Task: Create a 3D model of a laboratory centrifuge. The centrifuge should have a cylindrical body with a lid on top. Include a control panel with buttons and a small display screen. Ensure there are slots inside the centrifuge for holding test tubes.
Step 436:
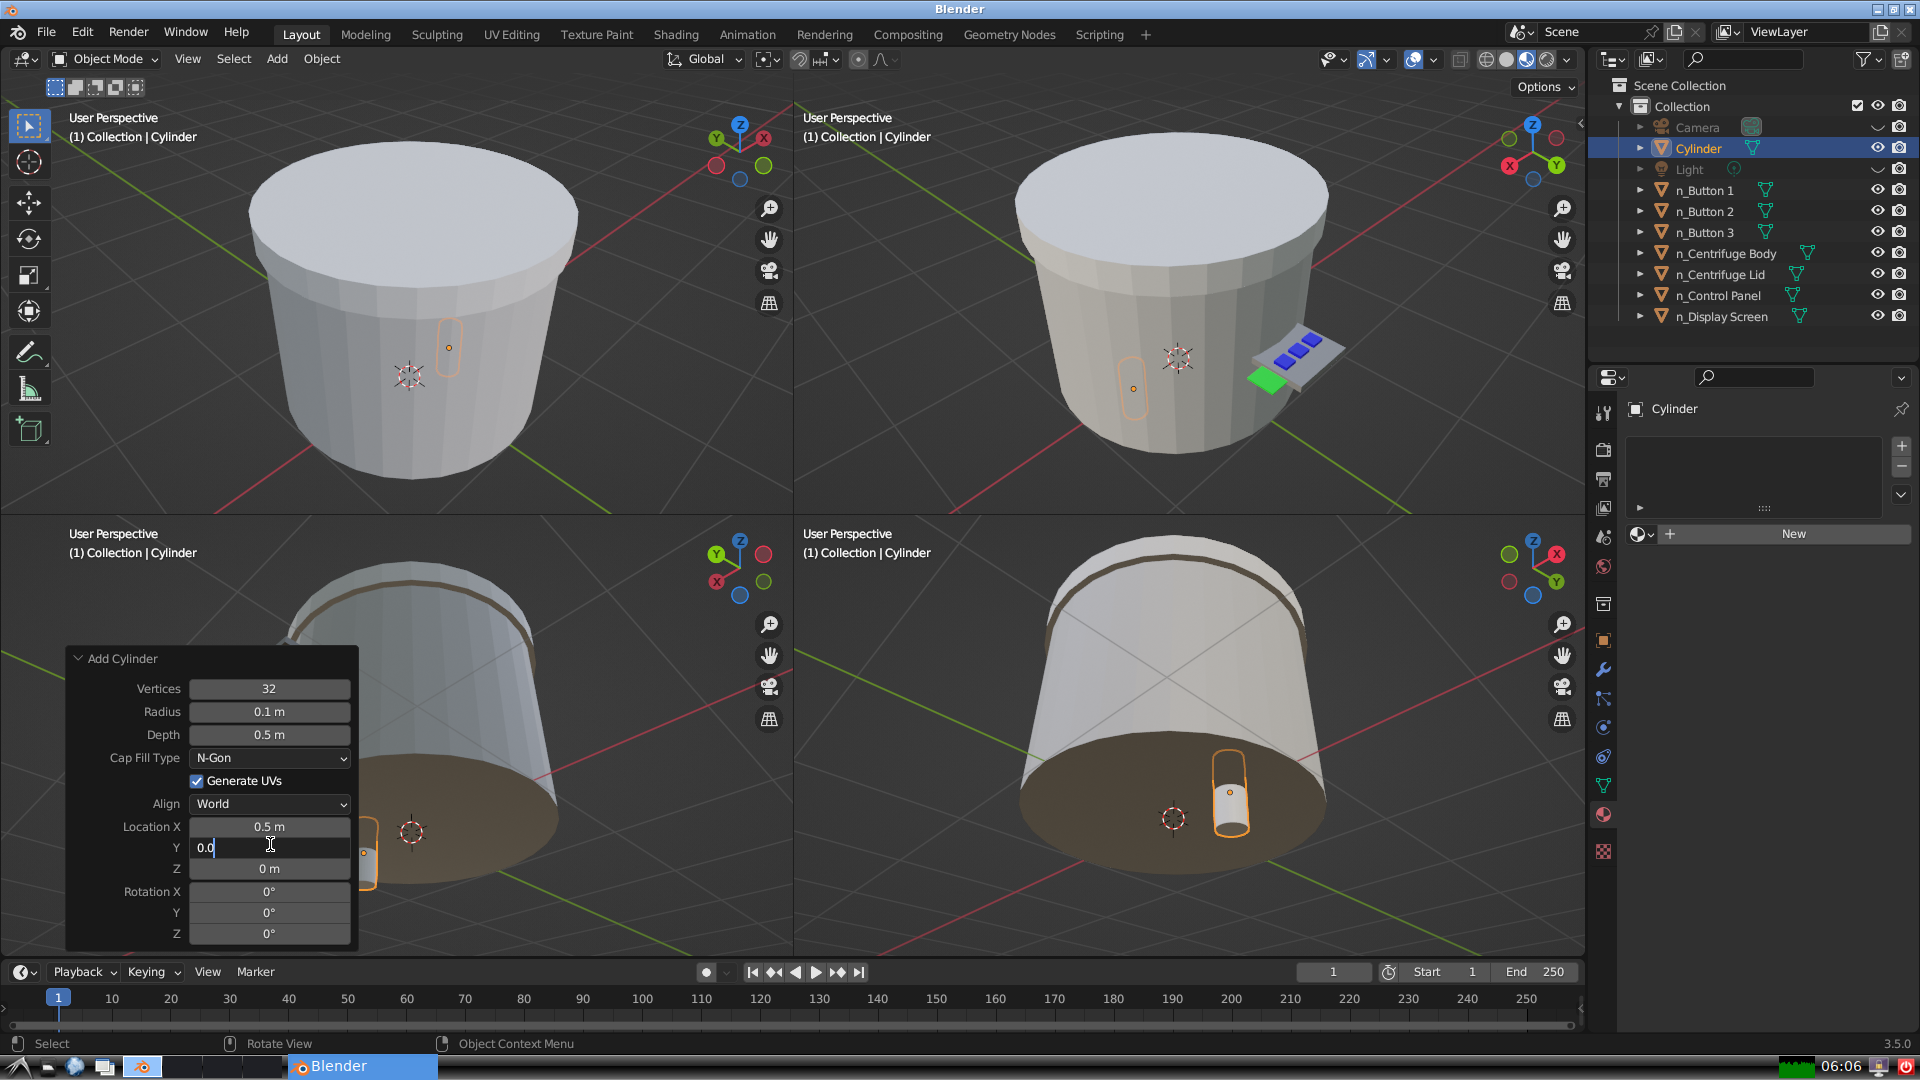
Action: {"key_press": ['Return']}